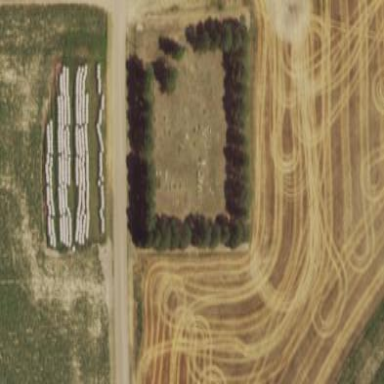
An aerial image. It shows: Cemetery.